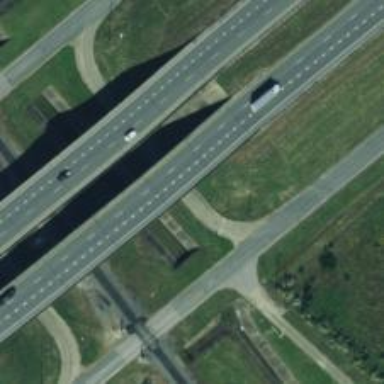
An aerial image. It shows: Secondary link road.